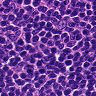
Metastatic tissue present: no